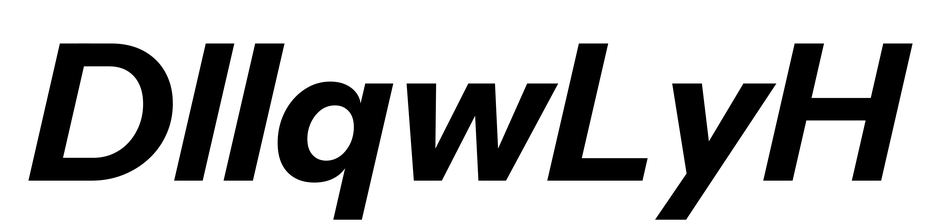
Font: InstrumentSans-Italic_Bold_Italic